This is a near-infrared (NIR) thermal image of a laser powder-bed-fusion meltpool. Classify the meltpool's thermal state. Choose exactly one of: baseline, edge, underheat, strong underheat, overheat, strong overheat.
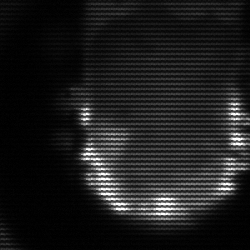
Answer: baseline